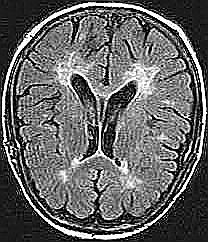
Label: notumor